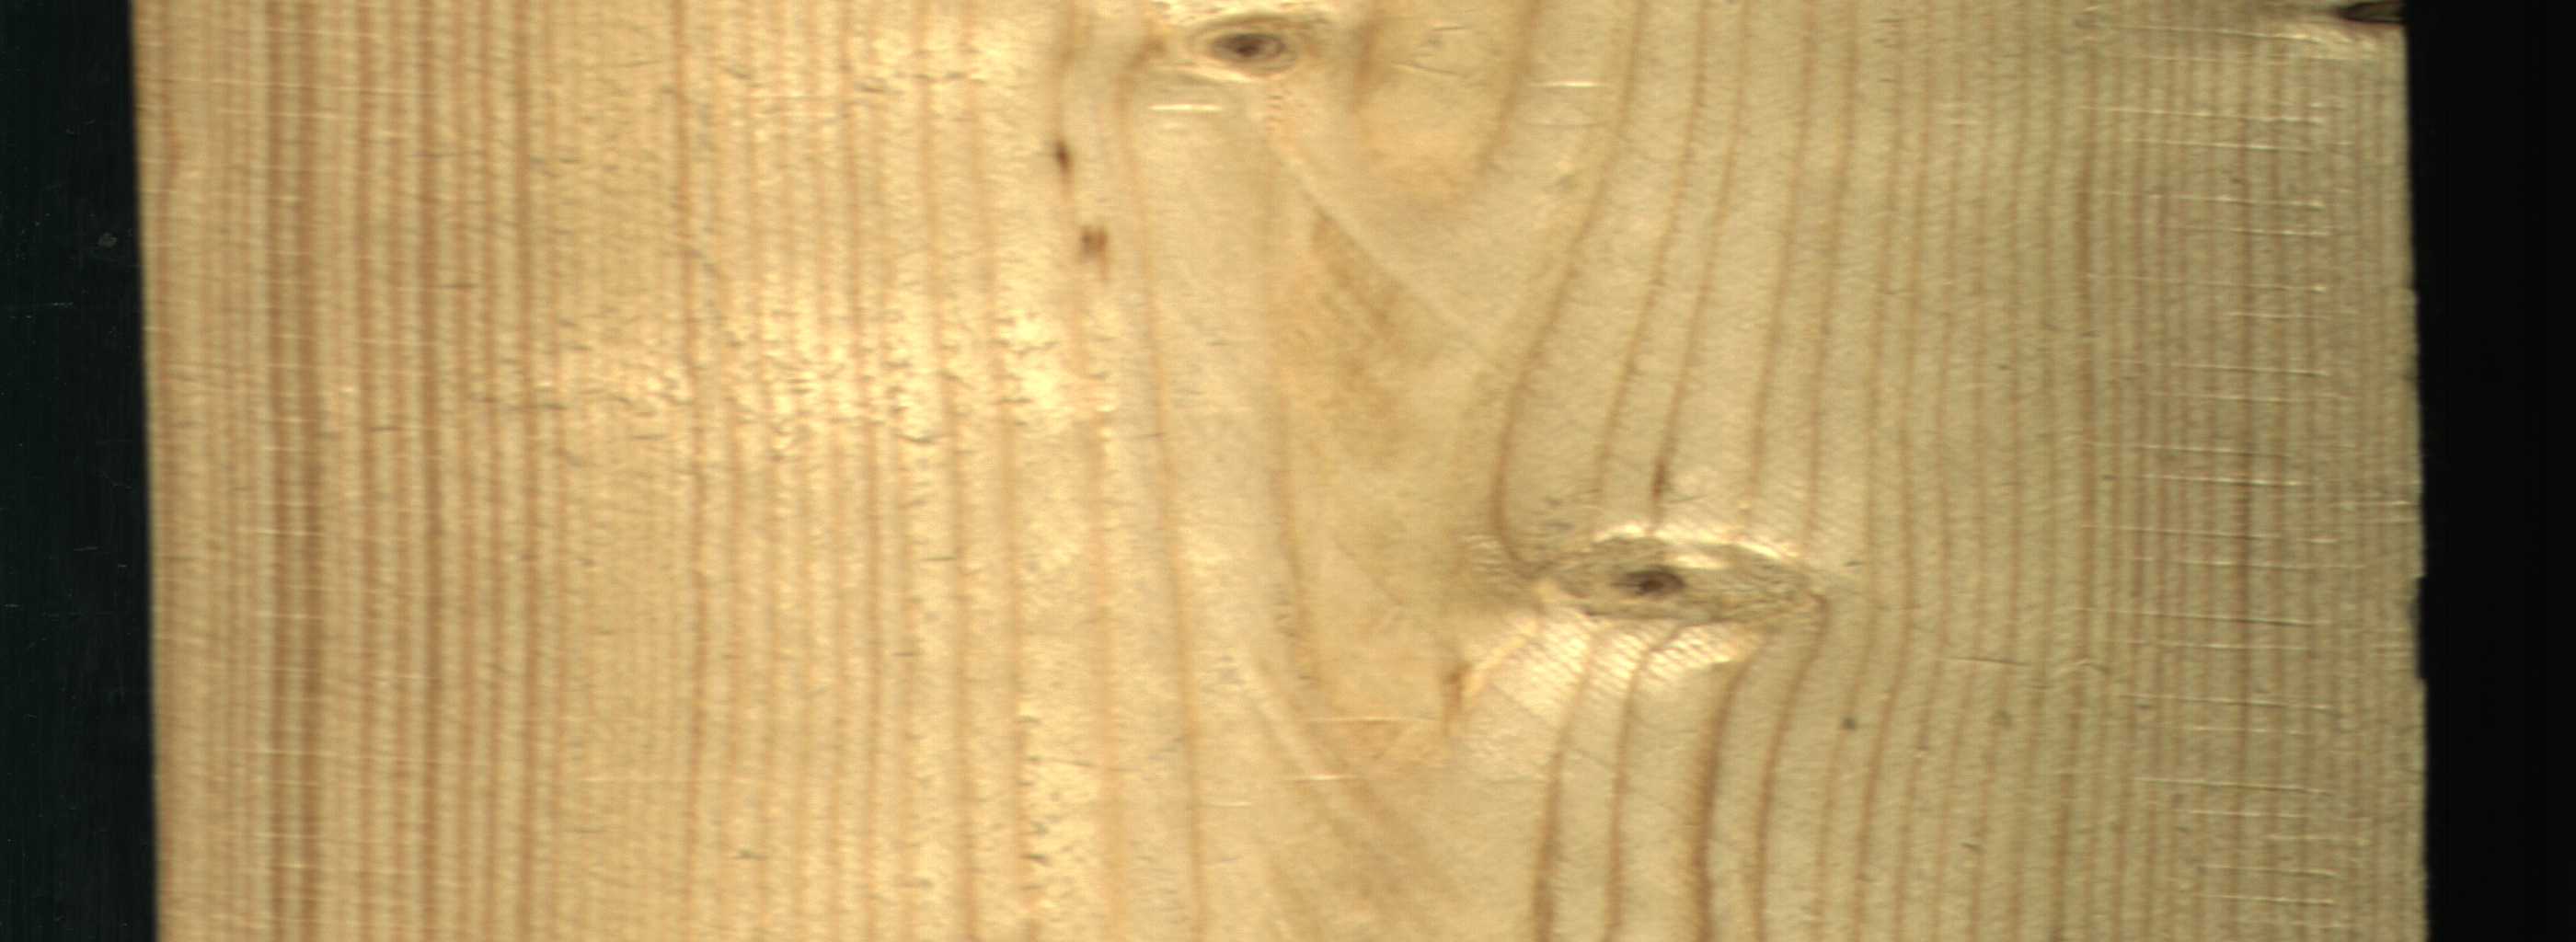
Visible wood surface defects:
Dead_Knot
Live_Knot
Live_Knot